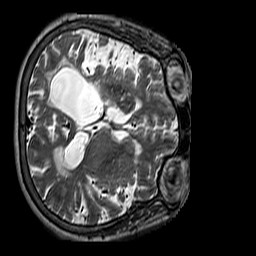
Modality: T2w
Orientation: axial
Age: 54
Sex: female
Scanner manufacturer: siemens
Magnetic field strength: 3 T
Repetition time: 3.2 s
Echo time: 0.212 s